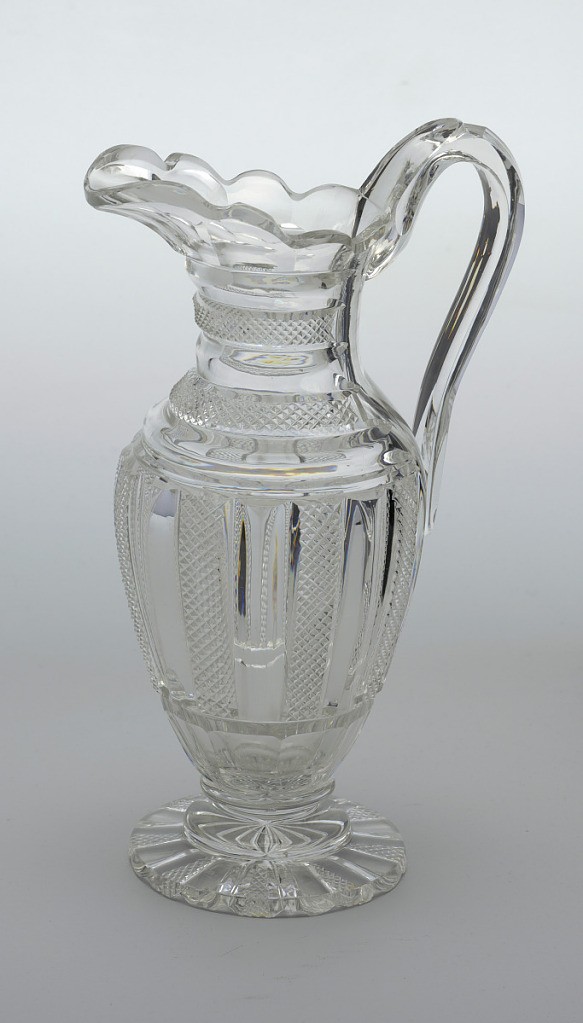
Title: Ewer
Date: early 19th century
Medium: Glass
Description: Tall ovoid body on flat circular stepped base, tapered neck, scalloped lip with pouring spout, loop handle notched for thumb; bottom of vase has deep cut radiating flutes, alternate ones with small diamonds, sides cut with alternate vertical pillar and diamond flutes, neck with same, horizontal.